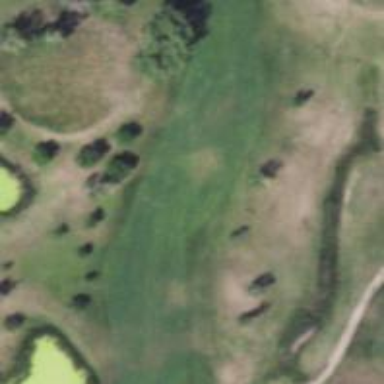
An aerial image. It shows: View of golf hole.